Question: I am facing an abnormal problem when using as shown in the below diagram:

Code is as follow :
'''
require_once 'Zend/Loader/Autoloader.php';
// register auto-loader
$loader = Zend_Loader_Autoloader::getInstance();
try
{
// create PDF
$pdf = new Zend_Pdf();
// create A4 page
$page = new Zend_Pdf_Page(Zend_Pdf_Page::SIZE_A4);
$page->setFillColor(new Zend_Pdf_Color_Rgb(133,185,13));
$page->drawRectangle(40, 500, 560, 475);
...........................
...........................
}
catch (Exception $e)
{
die('Application error: ' . $e->getMessage());
}
'''
---
. Also I tried to change some color code. And I found that
What may be the possible reason? Or I made any mistake?
Please help.!
Thanks In Advance
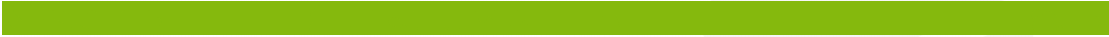
Answer: You are not using in the proper way Zend_Pdf_Color_Rgb
It get float for each of $r, $g, $b.
But will be a pain to figure it out the proper color using RGB anyway.
You can swich to HTML colors using this:
'''
$page->setFillColor(new Zend_Pdf_Color_Html('#cc0033'));
$page->drawRectangle(40, 500, 560, 475);
'''
If you really want to go with Rgb check <URL>
and <URL>